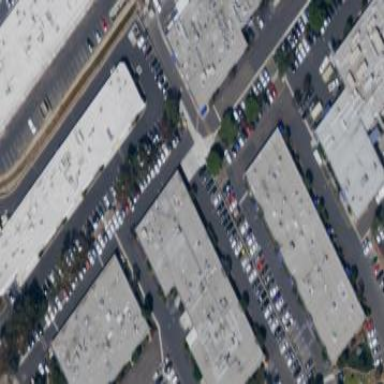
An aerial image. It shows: Industrial building.